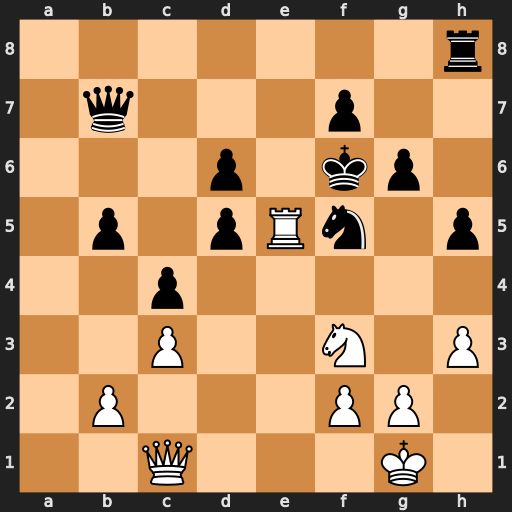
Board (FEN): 7r/1q3p2/3p1kp1/1p1pRn1p/2p5/2P2N1P/1P3PP1/2Q3K1
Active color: w
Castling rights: -
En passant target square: -
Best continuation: Qg5+ Kg7 Rxf5